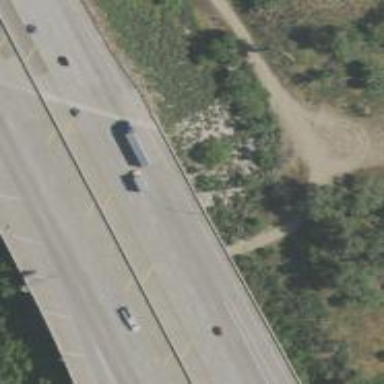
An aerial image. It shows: Motorway bridge.